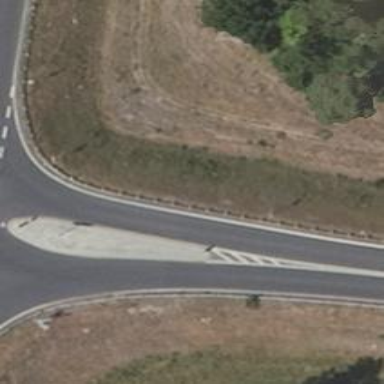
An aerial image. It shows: Asphalt motorway link.